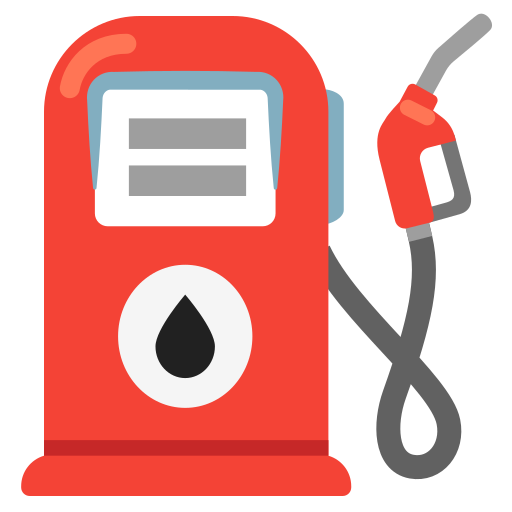
Emoji: ⛽